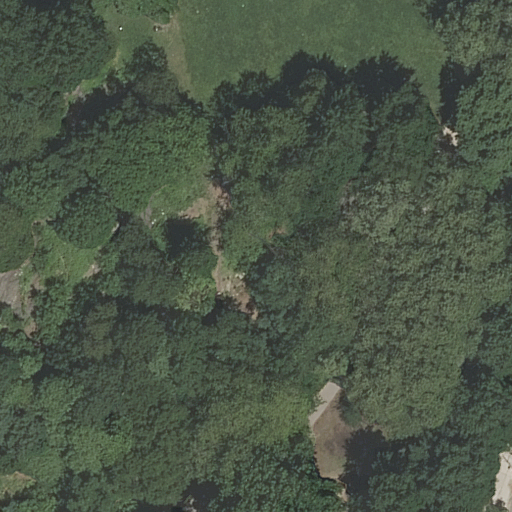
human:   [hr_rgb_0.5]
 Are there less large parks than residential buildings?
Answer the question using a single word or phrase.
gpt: no

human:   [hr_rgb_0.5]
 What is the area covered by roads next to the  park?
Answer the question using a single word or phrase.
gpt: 0m2

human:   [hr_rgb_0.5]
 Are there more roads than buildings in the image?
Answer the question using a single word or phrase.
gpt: yes

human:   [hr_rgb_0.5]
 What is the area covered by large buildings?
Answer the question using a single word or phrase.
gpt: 0m2

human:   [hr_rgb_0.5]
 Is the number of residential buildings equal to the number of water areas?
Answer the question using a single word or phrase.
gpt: yes

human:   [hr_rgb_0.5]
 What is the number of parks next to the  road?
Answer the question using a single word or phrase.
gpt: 1

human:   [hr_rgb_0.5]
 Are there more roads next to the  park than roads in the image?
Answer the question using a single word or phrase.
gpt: no

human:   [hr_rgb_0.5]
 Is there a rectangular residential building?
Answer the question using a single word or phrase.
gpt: no

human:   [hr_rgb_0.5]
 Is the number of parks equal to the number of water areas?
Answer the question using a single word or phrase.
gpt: no

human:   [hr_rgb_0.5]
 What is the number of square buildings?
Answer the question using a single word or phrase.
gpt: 0

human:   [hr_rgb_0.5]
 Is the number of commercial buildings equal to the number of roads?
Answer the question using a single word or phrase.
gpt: no

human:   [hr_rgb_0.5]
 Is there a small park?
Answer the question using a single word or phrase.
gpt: no

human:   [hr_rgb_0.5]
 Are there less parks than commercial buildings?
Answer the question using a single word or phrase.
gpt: no

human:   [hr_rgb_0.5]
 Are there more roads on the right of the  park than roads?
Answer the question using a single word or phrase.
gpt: no

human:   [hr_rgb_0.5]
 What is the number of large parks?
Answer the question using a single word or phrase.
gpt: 1

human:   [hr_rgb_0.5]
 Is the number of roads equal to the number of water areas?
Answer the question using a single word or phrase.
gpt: no

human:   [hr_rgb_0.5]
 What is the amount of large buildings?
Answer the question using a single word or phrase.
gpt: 0

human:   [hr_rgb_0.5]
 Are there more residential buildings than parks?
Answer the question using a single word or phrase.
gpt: no

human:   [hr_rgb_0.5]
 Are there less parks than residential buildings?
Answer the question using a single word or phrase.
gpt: no

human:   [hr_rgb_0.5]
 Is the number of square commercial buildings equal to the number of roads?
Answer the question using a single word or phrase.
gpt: no

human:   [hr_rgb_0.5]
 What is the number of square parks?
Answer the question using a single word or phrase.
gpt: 0

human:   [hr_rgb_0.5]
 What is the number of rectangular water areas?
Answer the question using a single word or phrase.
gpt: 0

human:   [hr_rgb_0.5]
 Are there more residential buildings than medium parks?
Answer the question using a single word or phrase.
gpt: no

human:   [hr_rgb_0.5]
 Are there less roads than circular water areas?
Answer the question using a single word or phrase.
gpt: no

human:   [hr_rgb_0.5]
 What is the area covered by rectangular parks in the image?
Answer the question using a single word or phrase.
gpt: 10610m2

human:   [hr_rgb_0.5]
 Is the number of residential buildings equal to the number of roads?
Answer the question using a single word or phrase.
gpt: no

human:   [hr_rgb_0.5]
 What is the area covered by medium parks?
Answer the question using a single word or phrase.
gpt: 0m2

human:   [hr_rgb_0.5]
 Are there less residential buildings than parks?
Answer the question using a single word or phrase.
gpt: yes

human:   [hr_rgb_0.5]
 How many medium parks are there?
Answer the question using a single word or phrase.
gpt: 0

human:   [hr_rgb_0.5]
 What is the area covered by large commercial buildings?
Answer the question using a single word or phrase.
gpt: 0m2

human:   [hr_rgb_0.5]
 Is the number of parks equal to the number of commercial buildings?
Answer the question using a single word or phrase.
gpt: no

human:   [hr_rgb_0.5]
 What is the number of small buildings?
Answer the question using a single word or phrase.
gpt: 0

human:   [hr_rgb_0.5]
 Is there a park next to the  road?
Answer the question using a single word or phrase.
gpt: yes

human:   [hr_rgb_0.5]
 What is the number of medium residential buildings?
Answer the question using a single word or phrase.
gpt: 0

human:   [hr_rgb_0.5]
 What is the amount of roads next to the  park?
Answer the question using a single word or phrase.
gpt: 1

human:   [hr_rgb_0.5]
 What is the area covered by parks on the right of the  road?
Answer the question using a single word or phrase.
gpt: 0m2